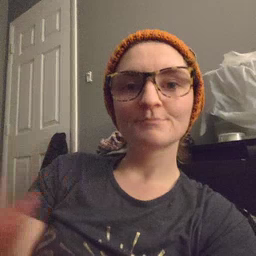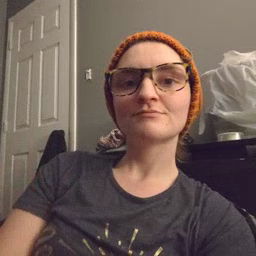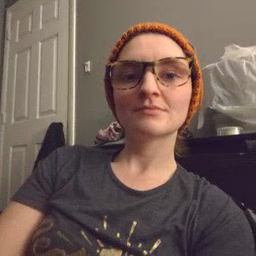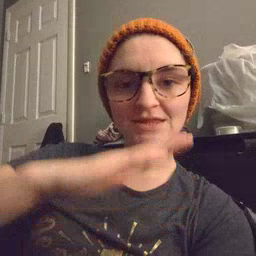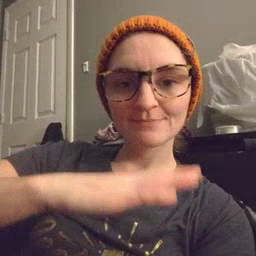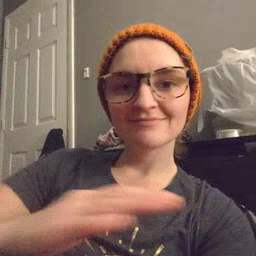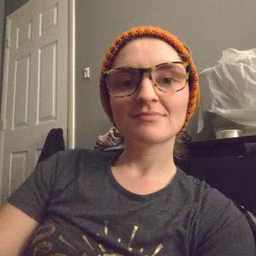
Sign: table